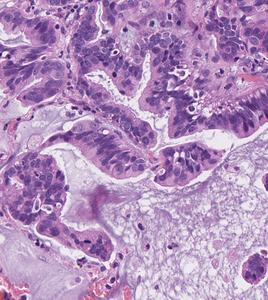
Tumor epithelial tissue: yes
Tumor-associated stroma tissue: no
Normal tissue: no